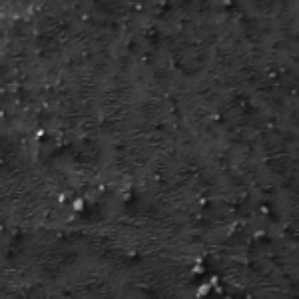
Label: frost